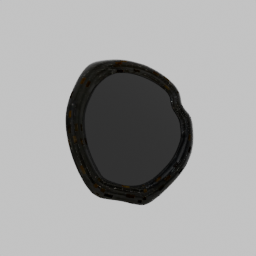
Label: decoration